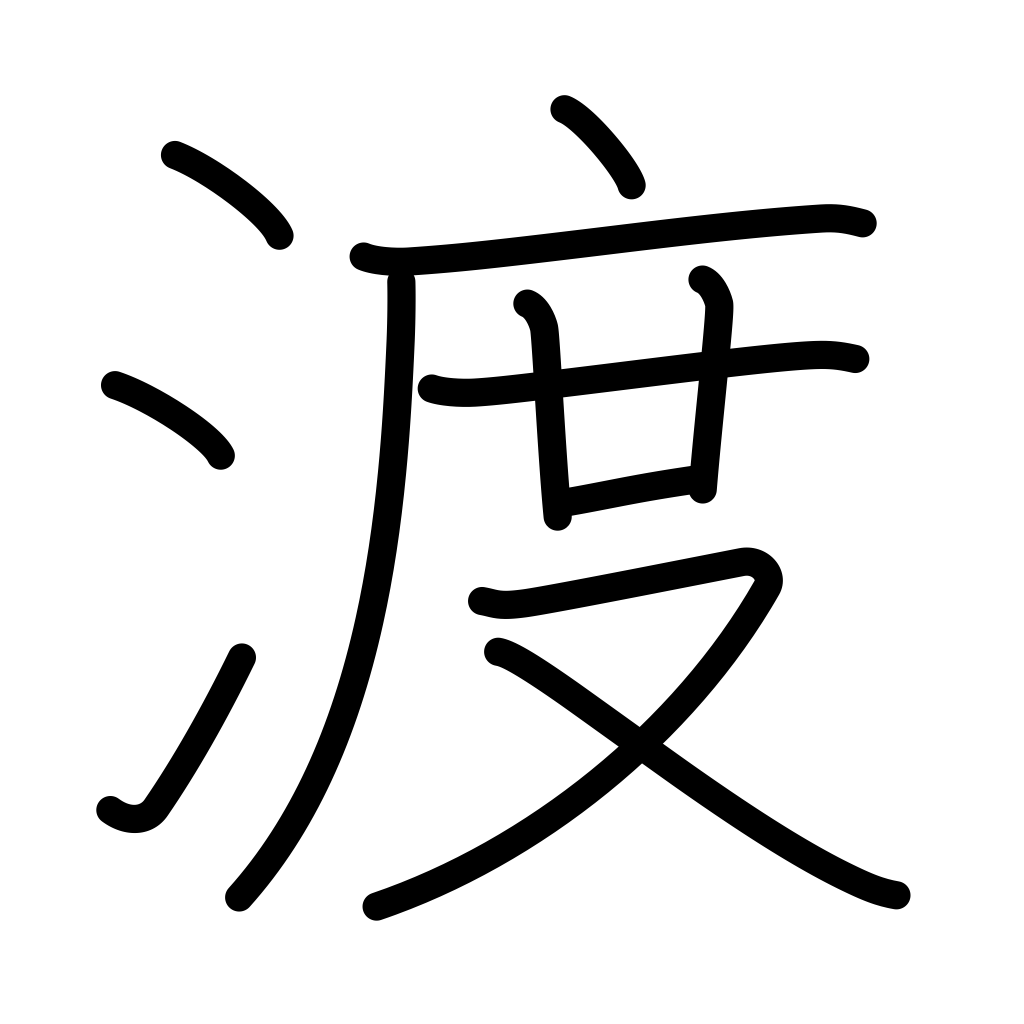
Meaning: transit, ford, ferry, cross, import, deliver, diameter, migrate